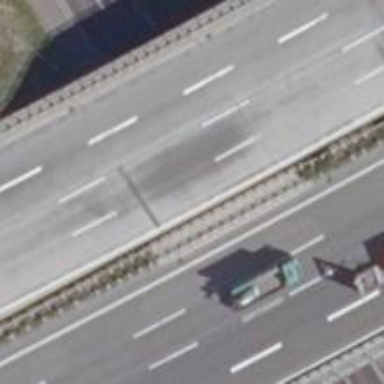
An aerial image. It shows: It's motorway area.